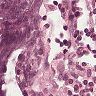
Metastatic tissue present: no